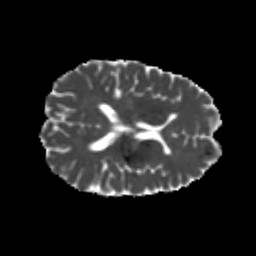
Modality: MD
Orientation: axial
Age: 23
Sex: male
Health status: healthy
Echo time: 0.074 s